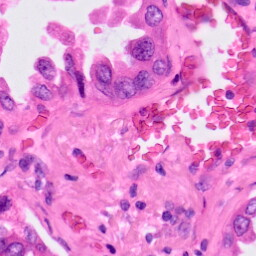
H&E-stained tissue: Lung